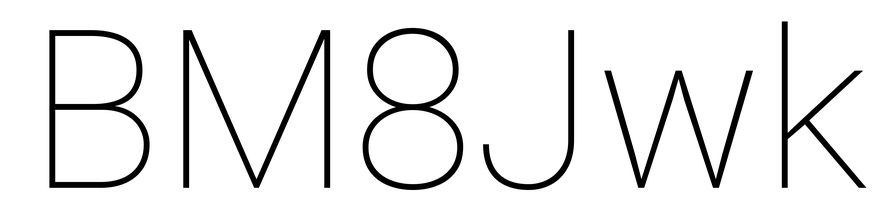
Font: Roboto_Thin